Question: I'm seeing a crash when a sprite that has been assigned a path ends that path on 64-bit iOS devices and only when I move the sprite at the completion of the path.
Here's the stack trace(?).

And here's the code I'm using to create the path.
'''
UIBezierPath *path1 = [[UIBezierPath alloc] init];
[path1 moveToPoint: CGPointMake(249, 430)];
[path1 addCurveToPoint: CGPointMake(154.7, 236.44) controlPoint1: CGPointMake(68.12, 359.17) controlPoint2: CGPointMake(117, 278.5)];
[path1 addCurveToPoint: CGPointMake(316, 127) controlPoint1: CGPointMake(192.41, 194.38) controlPoint2: CGPointMake(280.07, 195.64)];
[path1 addCurveToPoint: CGPointMake(249, -93) controlPoint1: CGPointMake(351.93, 58.36) controlPoint2: CGPointMake(327.18, -48.95)];
SKAction *firstPath = [SKAction followPath:[path1 CGPath] asOffset:NO orientToPath:NO duration:1.65];
'''
When I run the code all I do is tell a sprite to run this action and when that completes -
This is the line of code that causes the crash.
'''
[sprite runAction: [SKAction moveToPoint:CGPointMake(-100, -100)]];
'''
I've tried turning on NSZombie and I'm not seeing anything from that. Additionally I've set the sprite to a strong property and still no difference.
Again this crash only occurs on 64bit iOS devices and not on 32bit devices.
Any suggestions on where to look for a solution to this?
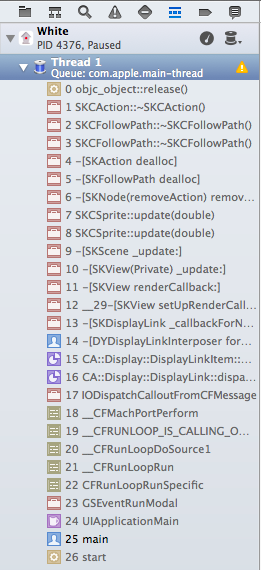
Answer: From the <URL>:
> The path object itself is owned by the UIBezierPath object and is
valid only until you make further modifications to the path.
I assume by passing the path to Sprite Kit the action will eventually release the path, which it doesn't own, hence over-releasing it.
Try making a copy of the path:
'''
SKAction *firstPath = [SKAction followPath:CGPathCreateCopy([path1 CGPath])
asOffset:NO
orientToPath:NO
duration:1.65];
'''